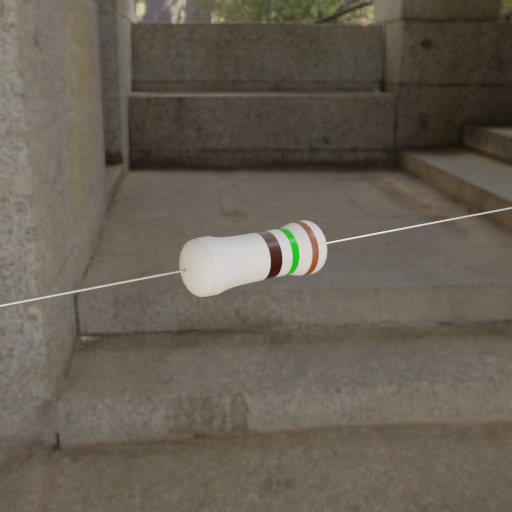
Resistor colour bands (in order): black, green, brown